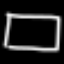
Label: square